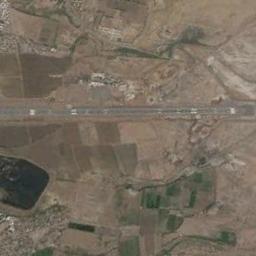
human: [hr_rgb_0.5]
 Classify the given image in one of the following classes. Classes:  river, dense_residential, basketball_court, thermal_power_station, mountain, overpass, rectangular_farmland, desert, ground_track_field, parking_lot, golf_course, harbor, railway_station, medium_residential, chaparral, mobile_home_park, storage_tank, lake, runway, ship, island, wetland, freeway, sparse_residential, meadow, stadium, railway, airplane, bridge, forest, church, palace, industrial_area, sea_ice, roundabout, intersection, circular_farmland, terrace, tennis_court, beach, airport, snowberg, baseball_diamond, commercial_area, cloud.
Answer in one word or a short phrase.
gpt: airport